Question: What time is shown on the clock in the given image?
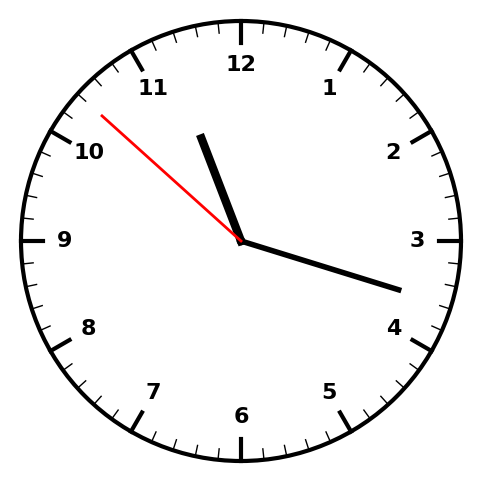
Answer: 11:17:52